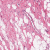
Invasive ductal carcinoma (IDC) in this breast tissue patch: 0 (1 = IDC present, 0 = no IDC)